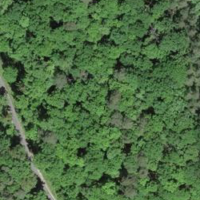
EUNIS habitat code: 41
Species observed at this site:
Turdus philomelos
Turdus viscivorus
Columba palumbus